Question: i am working on this layout where i have like large-8 columns and largee 4 columns.
Now i am repeating large 8 columns like a list horizontally but somehow large 4 column shifts with large 8 ones.

i have a fiddle at my personal website so you can take a look at live example here.
Please tell me where i am doing it wrong.
thanks.
<URL>
Thanks.
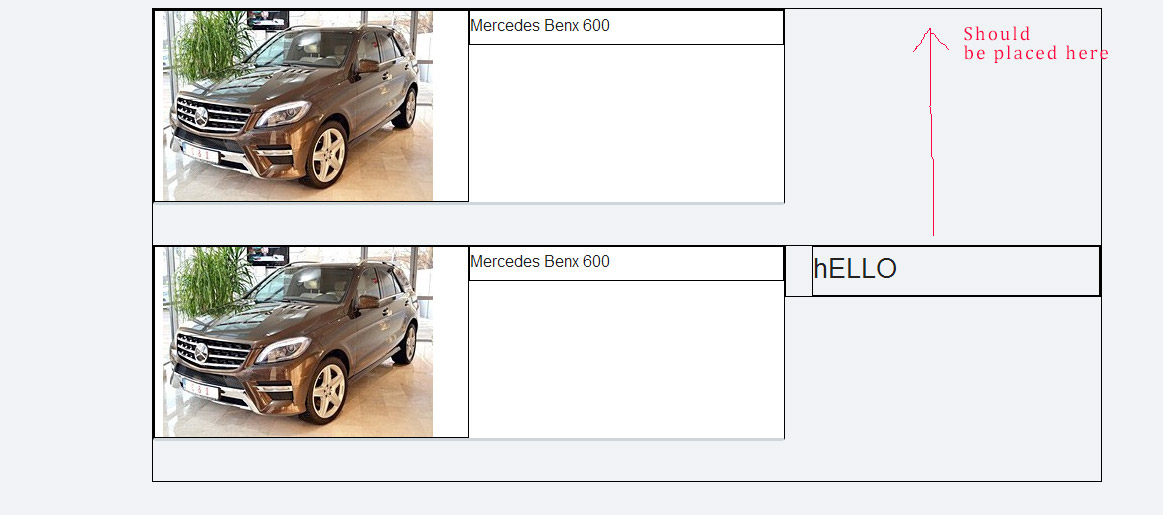
Answer: Get your rows inside the 8 large. try nest them as good as you can
'''
<div class="row bordered ">
<div class="large-8 columns singleSearchedItem">
<div class="large-12 columns">
<!-- Item -->
<div class="columns large-6 small-6 ">
<div class="columns large-11 small-11 ">
<img src="img/image1.jpg" class="thumbImagesForSearchResults" alt="Alternate Text" />
</div>
</div>
<!-- Car Side Stats -->
<div class="columns large-6 small-6 ">
<div class="columns large-12 small-12">
<h6 class="carNameForSearch">Mercedes Benz 600 Blue Edition</h6>
<hr />
</div>
<div class="columns large-12 small-12">
<p class="cardetailsPara">Off-road Vehicle/Pickup Truck, Used vehicle, Automatic transmission, Diesel, 190 kW (258 PS), Fuel consumption combined: 6.8 l/100 km</p>
<hr />
</div>
<div class="columns large-12 small-12">
<div class="small-4 columns ">
<img src="img/milage.png" /><span class="specText">5423 KMS</span>
</div>
<div class="small-4 columns">
<img src="img/date.png" /><span class="specText">12/2012</span>
</div>
<div class="small-4 columns"><span class="specText">$33,0000</span></div>
</div>
</div>
</div>
<div class="large-12 columns">
<!-- Item -->
<div class="columns large-6 small-6 ">
<div class="columns large-11 small-11 ">
<img src="img/image1.jpg" class="thumbImagesForSearchResults" alt="Alternate Text" />
</div>
</div>
<!-- Car Side Stats -->
<div class="columns large-6 small-6 ">
<div class="columns large-12 small-12">
<h6 class="carNameForSearch">Mercedes Benz 600 Blue Edition</h6>
<hr />
</div>
<div class="columns large-12 small-12">
<p class="cardetailsPara">Off-road Vehicle/Pickup Truck, Used vehicle, Automatic transmission, Diesel, 190 kW (258 PS), Fuel consumption combined: 6.8 l/100 km</p>
<hr />
</div>
<div class="columns large-12 small-12">
<div class="small-4 columns ">
<img src="img/milage.png" /><span class="specText">5423 KMS</span>
</div>
<div class="small-4 columns">
<img src="img/date.png" /><span class="specText">12/2012</span>
</div>
<div class="small-4 columns"><span class="specText">$33,0000</span></div>
</div>
</div>
</div>
</div>
<!-- Right Search -->
<div class="large-4 small-12 columns bordered">
<div class="large-11 large-offset-1 columns bordered">
<h3>hELLO</h3>
</div>
</div>
'''